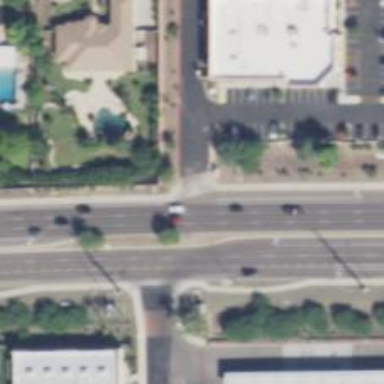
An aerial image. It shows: Unmarked road crossing.